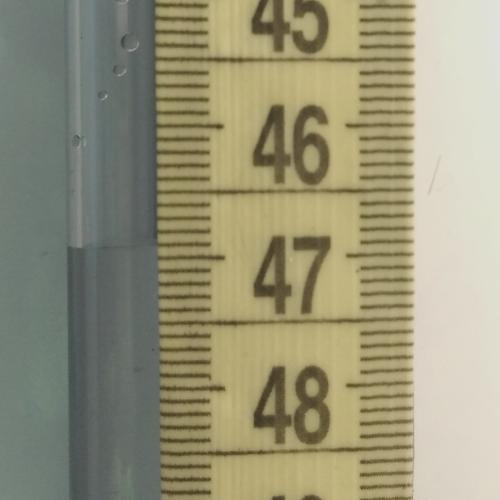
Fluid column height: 46.9 cm